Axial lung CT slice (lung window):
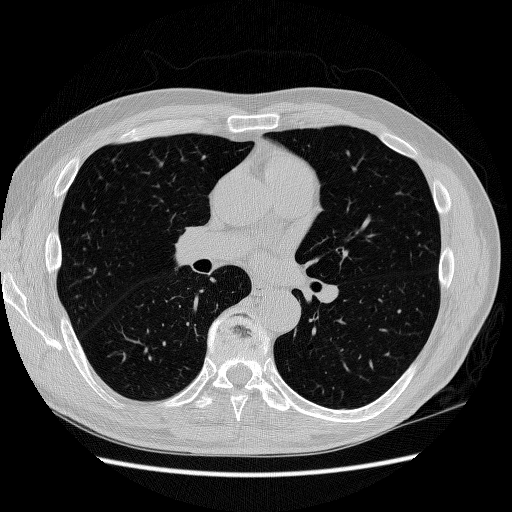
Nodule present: no